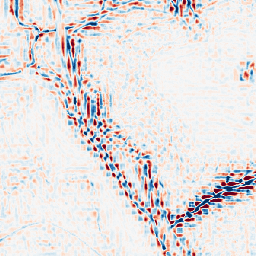
Category: wavelet
Decomposition family: wavelet_reverse_biorthogonal
Decomposition parameters: wavelet: rbio3.5
level: 3
Upsampling method: sinc_blackman
Upsampling parameters: scale: 8
kernel_size: 16
Upsampling scale: 8